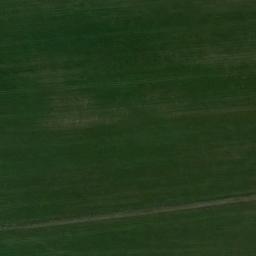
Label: meadow